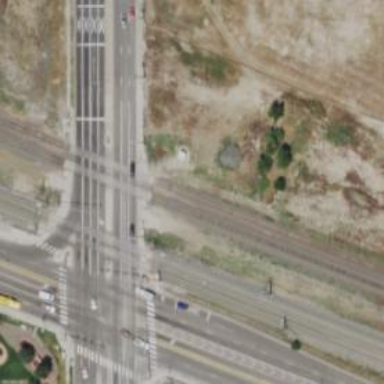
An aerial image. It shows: Railway crossing protected by gate.